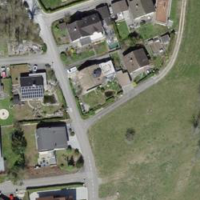
EUNIS habitat code: 55
Species observed at this site:
Arabidopsis thaliana